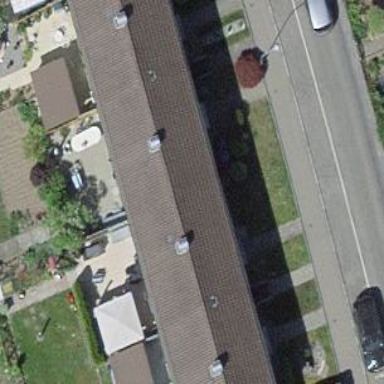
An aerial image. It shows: Gabled-roof apartments building with grey roof.